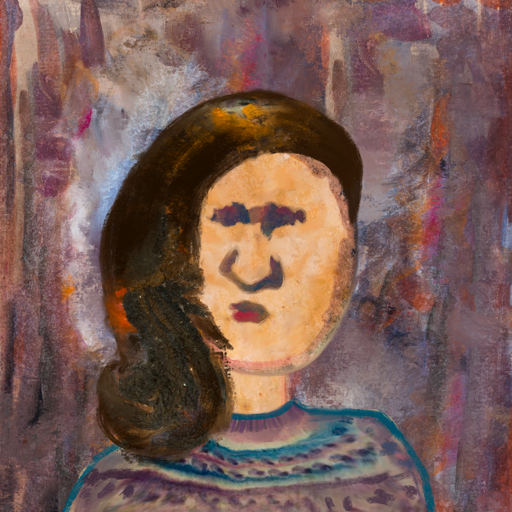
Background: Hypocrite, Head And Neck Front: Childish, Face Front: In_The_Sun, Bust: HillGirl, Hair Front: Gypsy_Queen, Head Accessory: Blank, Second Necklace: Blank, Necklace: Blank, Baby: Blank